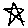
Label: star